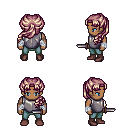
a pixel art fantasy rpg character, male body template, human, dark skin, steel chest armor, teal pants, white blonde princess hairstyle, white cloth bandages, maroon shoes, dagger, four views (front, back, left, right), 2x2 character sprite sheet, small pixel art, hard edges, no anti-aliasing